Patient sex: F
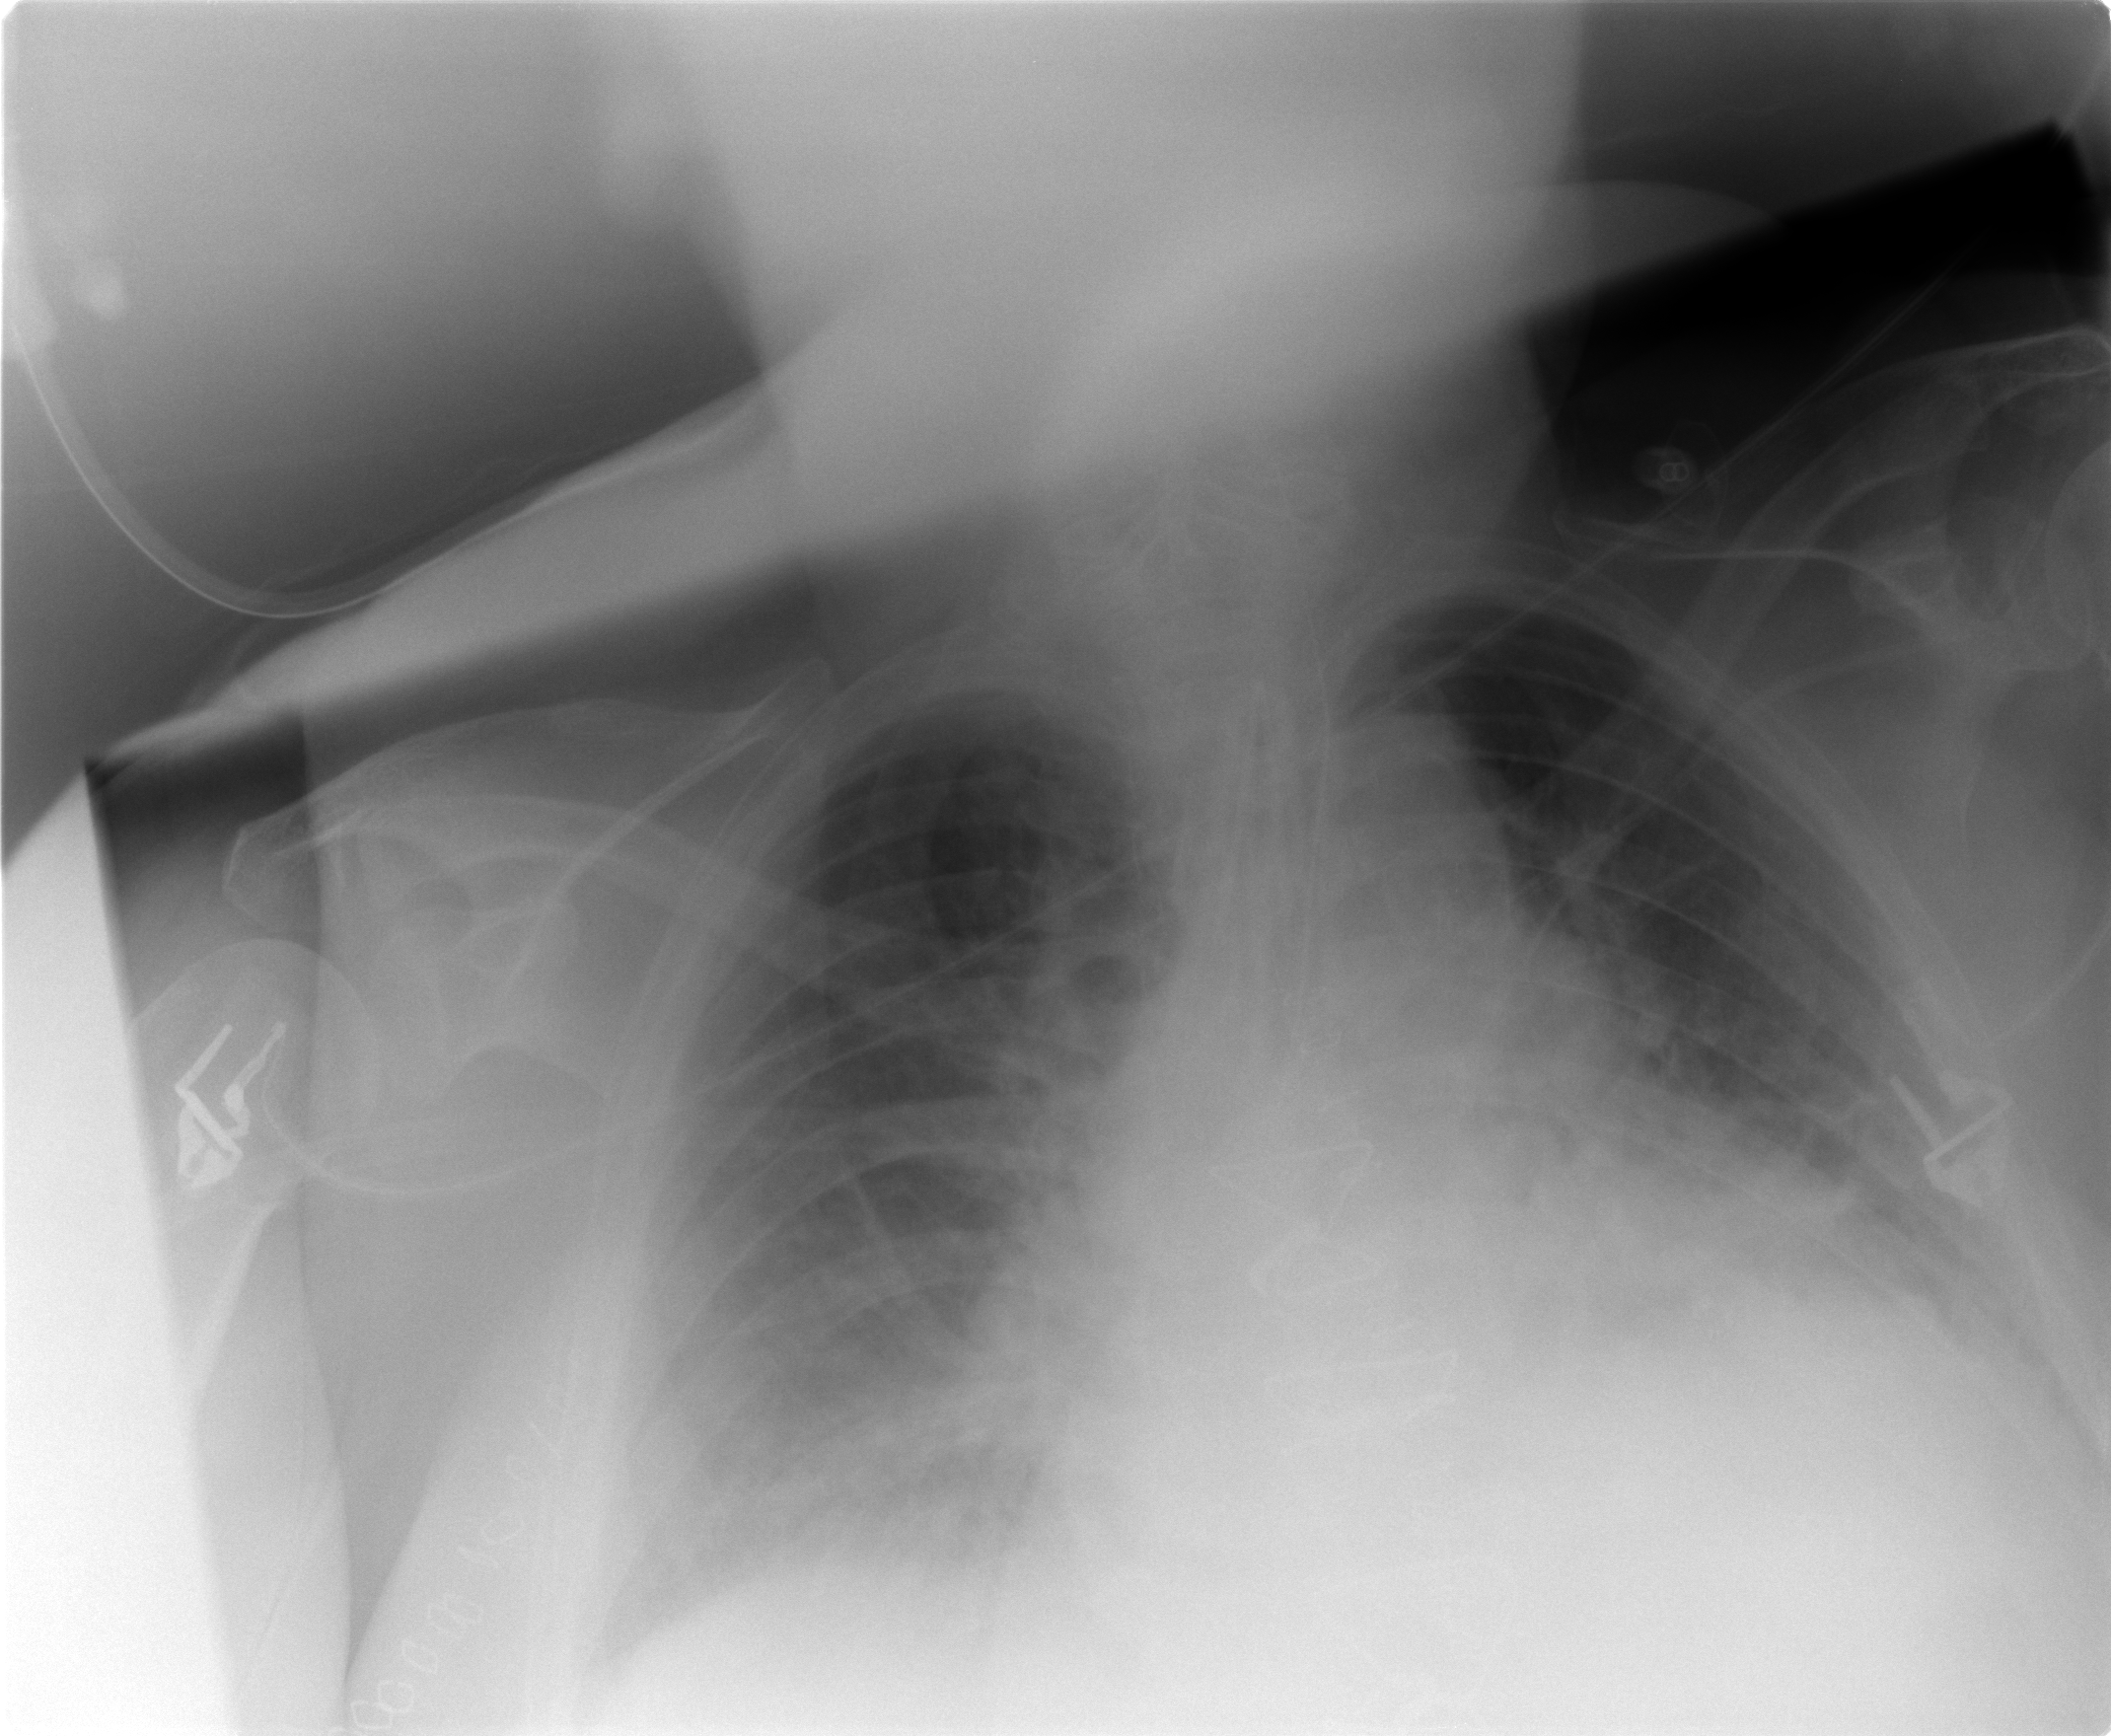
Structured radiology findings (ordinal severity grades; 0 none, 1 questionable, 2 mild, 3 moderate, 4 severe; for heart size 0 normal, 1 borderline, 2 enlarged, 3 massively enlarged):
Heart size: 2
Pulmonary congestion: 3
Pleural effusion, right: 3
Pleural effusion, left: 2
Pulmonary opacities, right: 2
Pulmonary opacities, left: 2
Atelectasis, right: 2
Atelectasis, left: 2